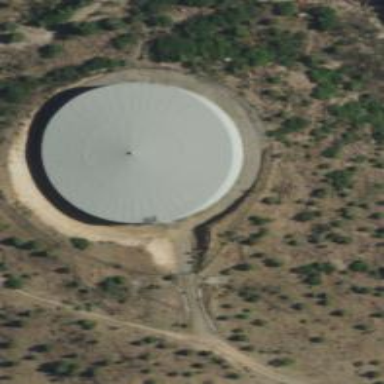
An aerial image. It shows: Building with water storage tank. The tank is used for storing water.